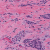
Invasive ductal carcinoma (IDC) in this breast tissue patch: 0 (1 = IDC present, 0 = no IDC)